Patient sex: F
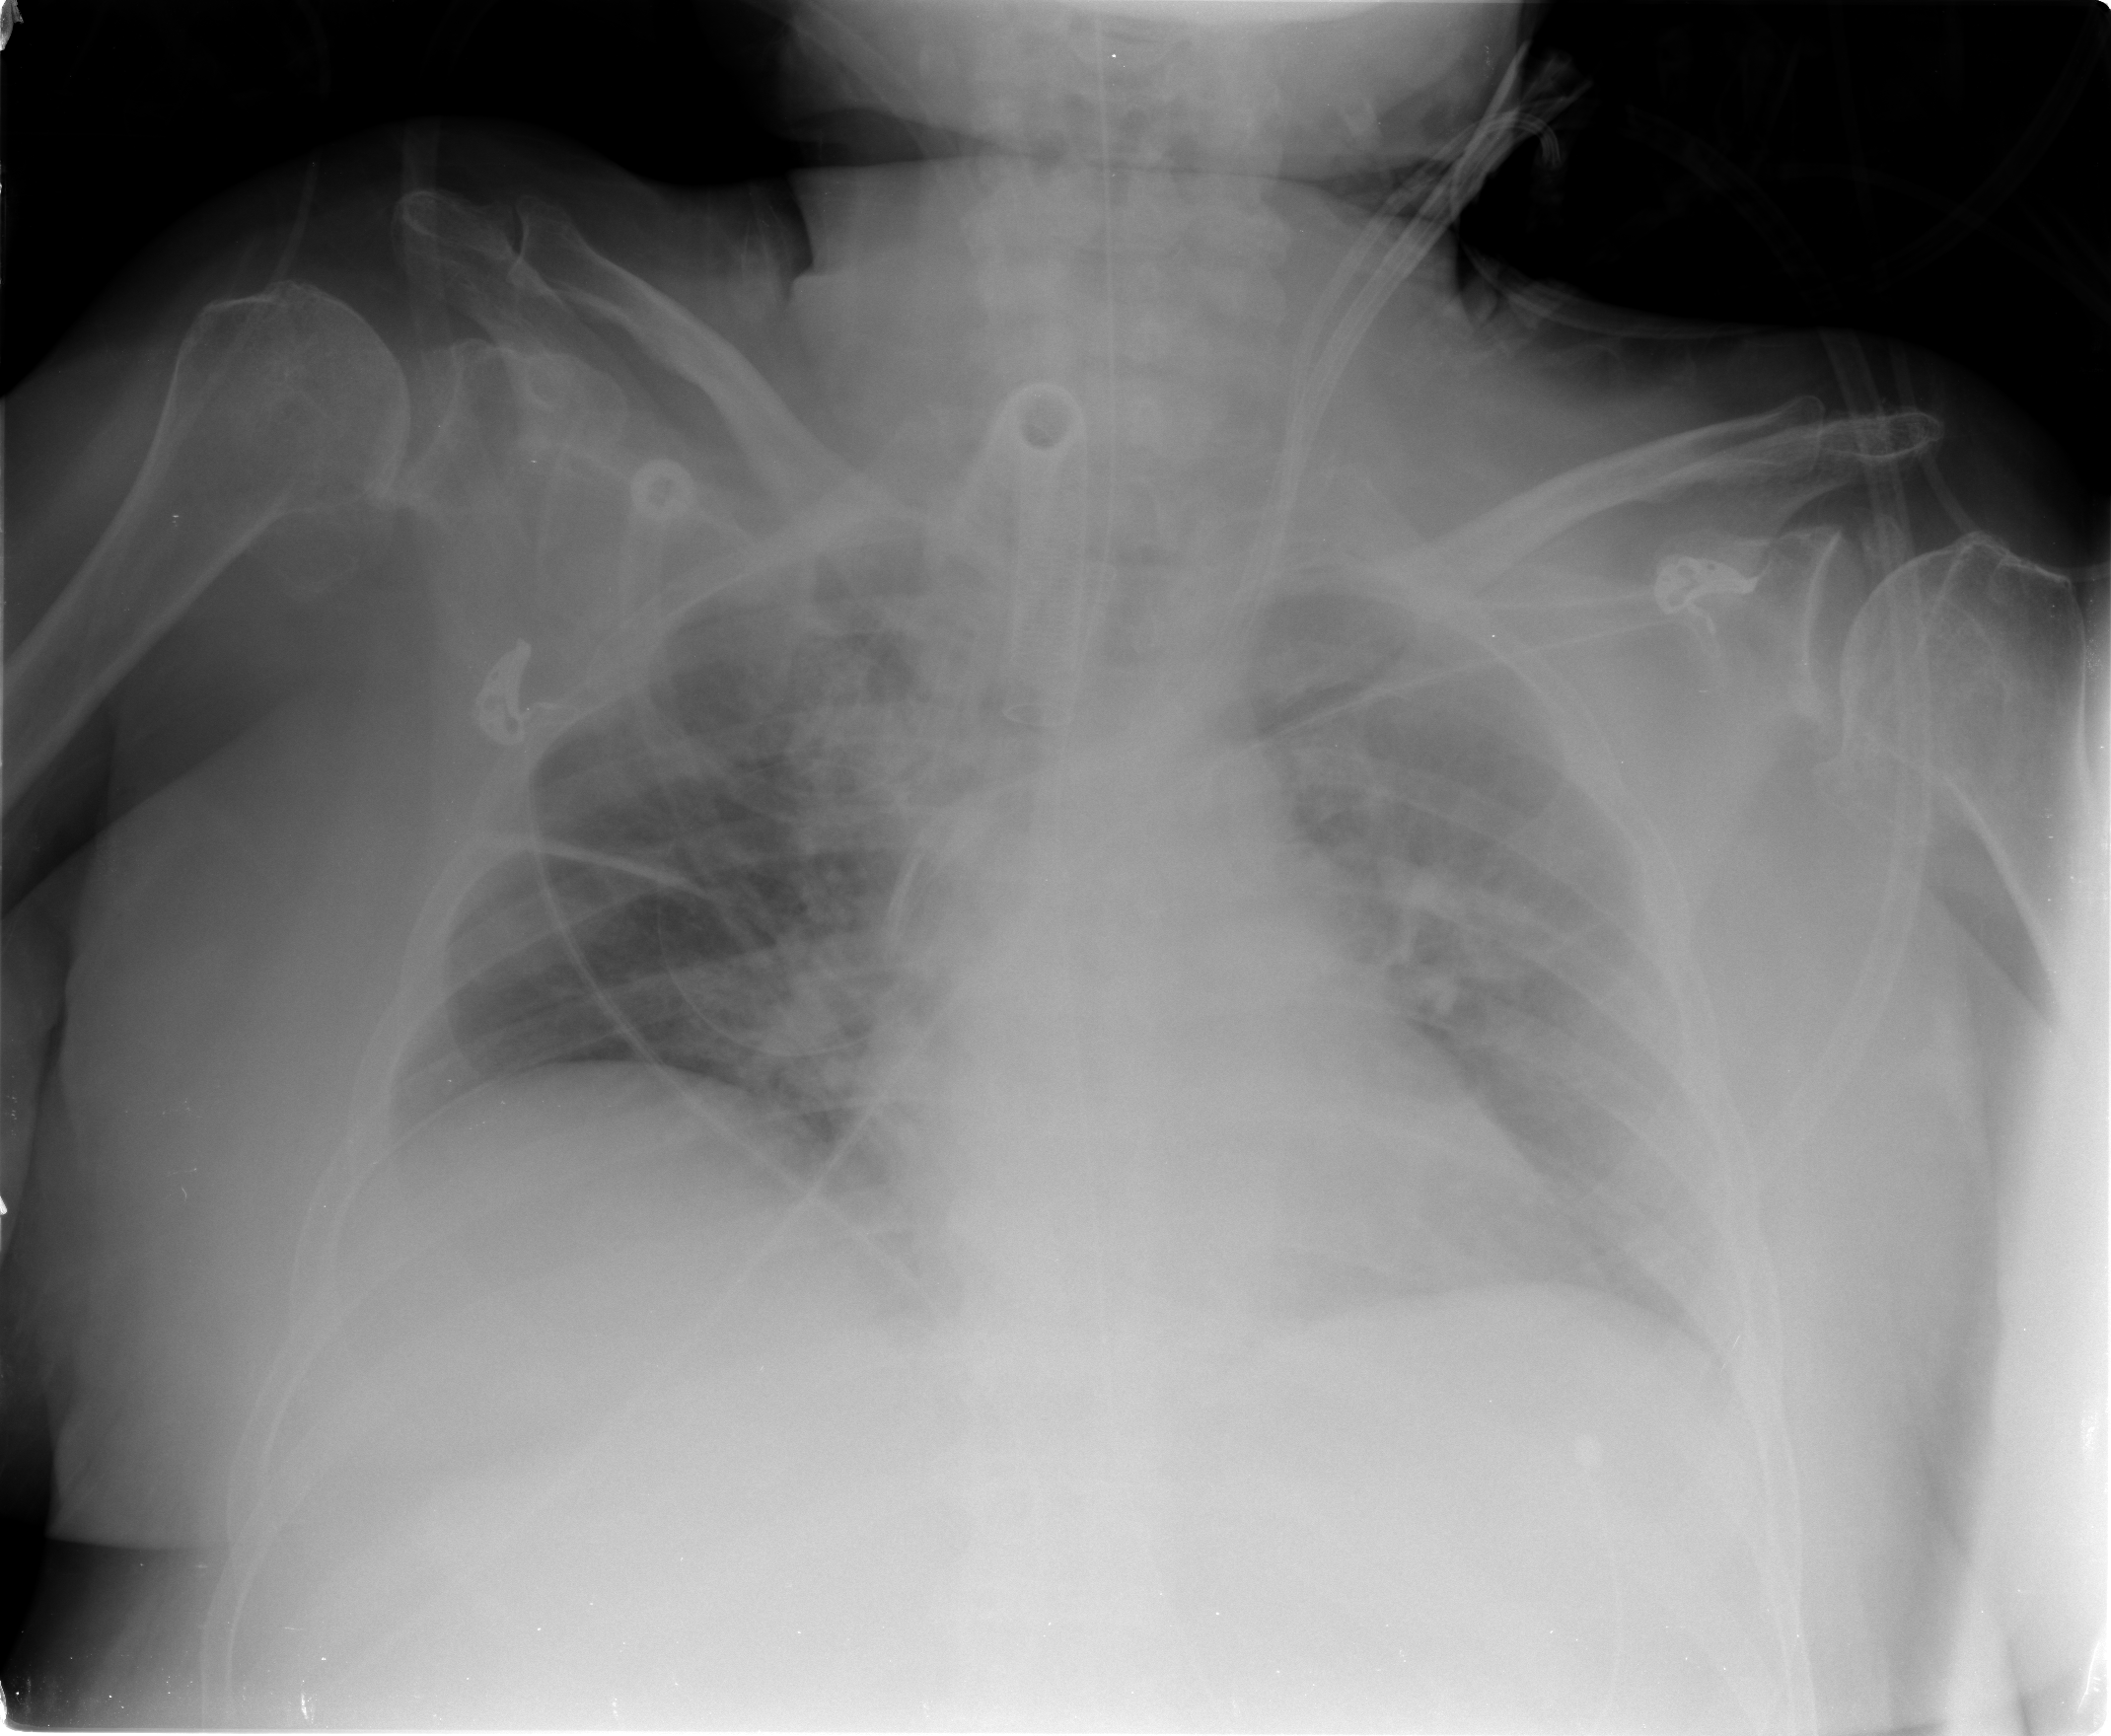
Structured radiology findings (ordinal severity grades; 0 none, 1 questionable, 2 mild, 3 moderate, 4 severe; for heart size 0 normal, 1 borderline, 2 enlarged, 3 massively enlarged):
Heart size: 1
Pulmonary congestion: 3
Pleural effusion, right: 0
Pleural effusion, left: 1
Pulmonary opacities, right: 1
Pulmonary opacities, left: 1
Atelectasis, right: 0
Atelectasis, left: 0